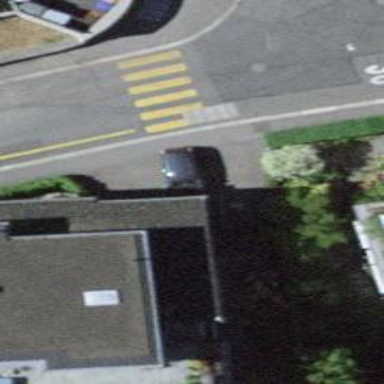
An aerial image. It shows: Kerb barrier.